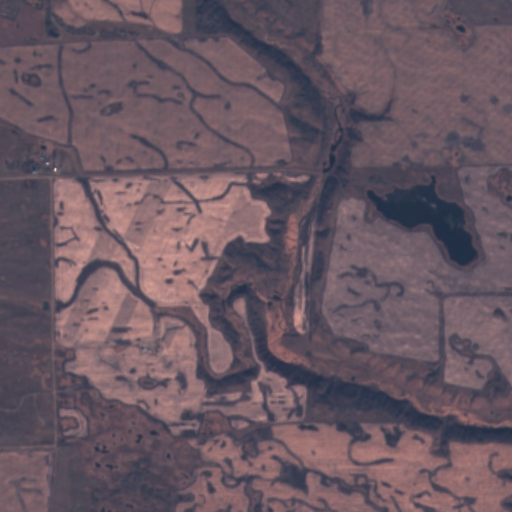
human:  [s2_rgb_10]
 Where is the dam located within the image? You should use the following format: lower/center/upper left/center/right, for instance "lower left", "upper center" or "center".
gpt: The dam is located in the center of the image.
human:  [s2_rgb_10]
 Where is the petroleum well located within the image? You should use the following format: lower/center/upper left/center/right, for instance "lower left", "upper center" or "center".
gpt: The petroleum well is located in the lower left of the image.
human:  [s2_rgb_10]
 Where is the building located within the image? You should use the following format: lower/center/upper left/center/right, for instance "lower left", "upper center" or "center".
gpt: The building is located in the upper left of the image.
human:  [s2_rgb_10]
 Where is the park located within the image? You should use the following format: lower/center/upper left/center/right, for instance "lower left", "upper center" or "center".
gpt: There is no park in the image.